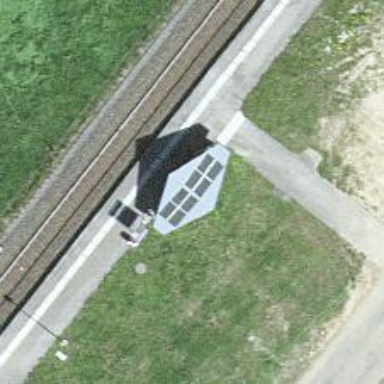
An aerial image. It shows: Public transport station located at railway halt.